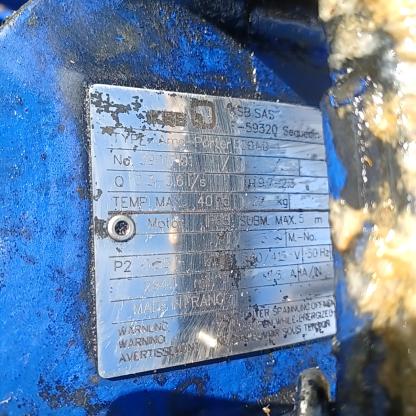
Klasa: tabliczka-znamionowa